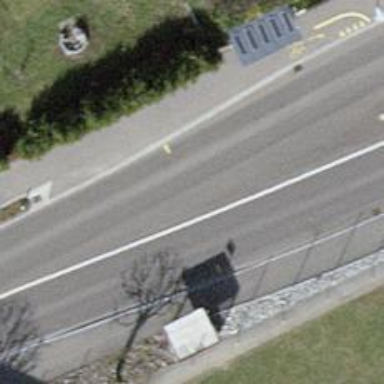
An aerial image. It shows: Public transport stop position.